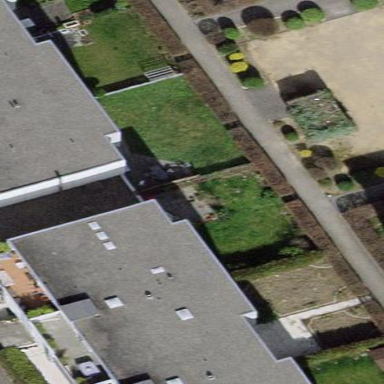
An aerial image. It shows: Garden enclosed by fence.